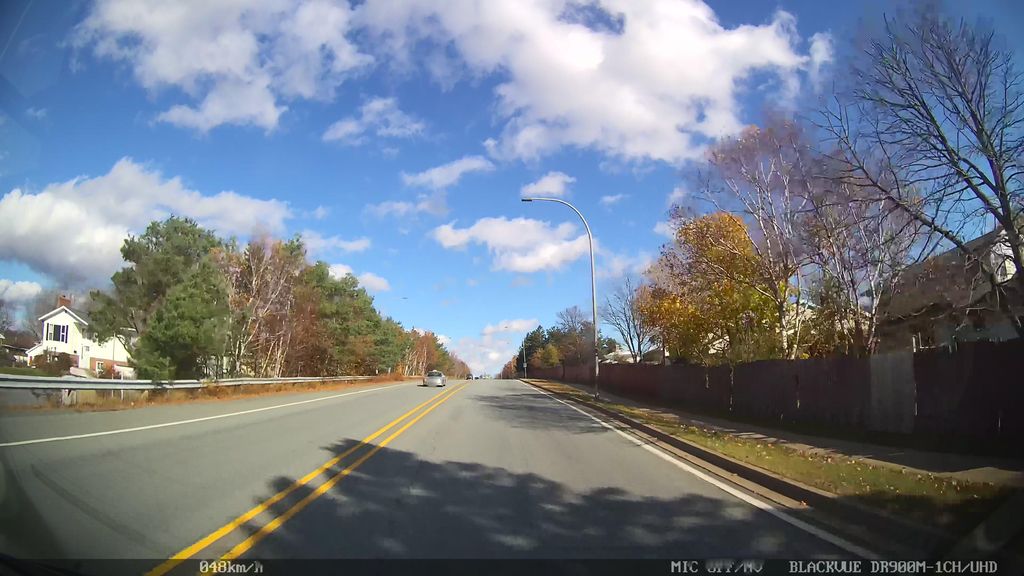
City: halifax